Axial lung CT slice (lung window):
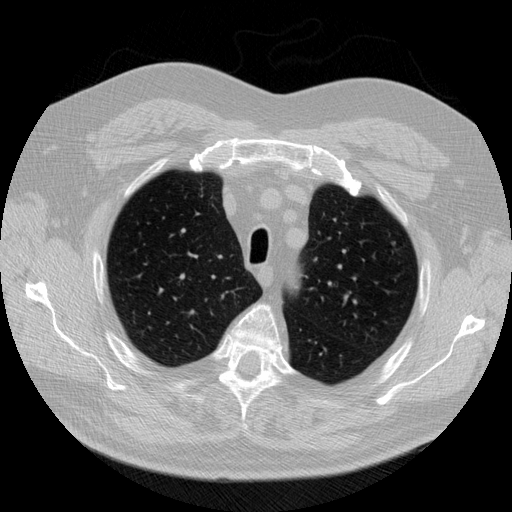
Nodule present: yes
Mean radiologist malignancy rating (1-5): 2